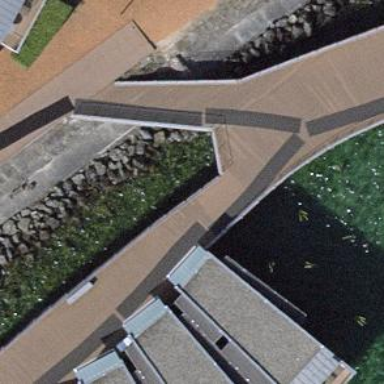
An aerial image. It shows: Man-made pier.